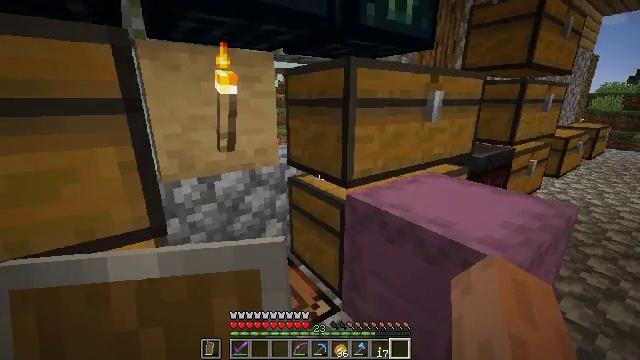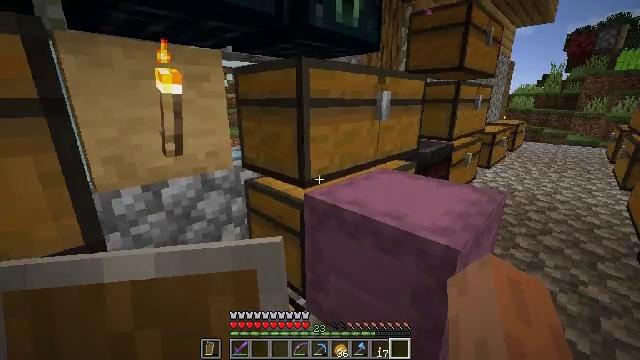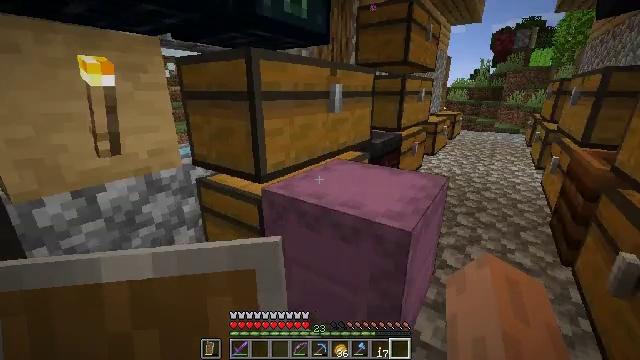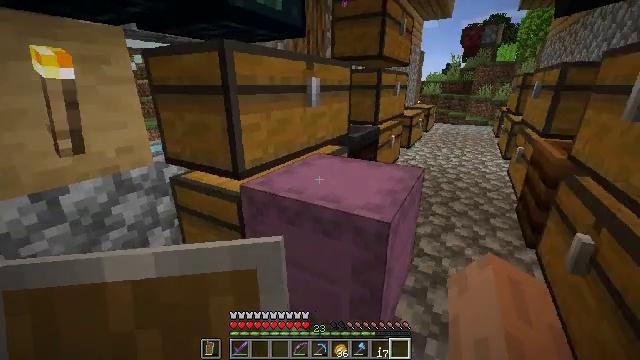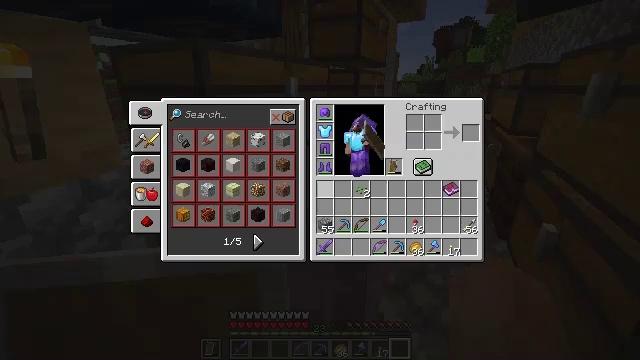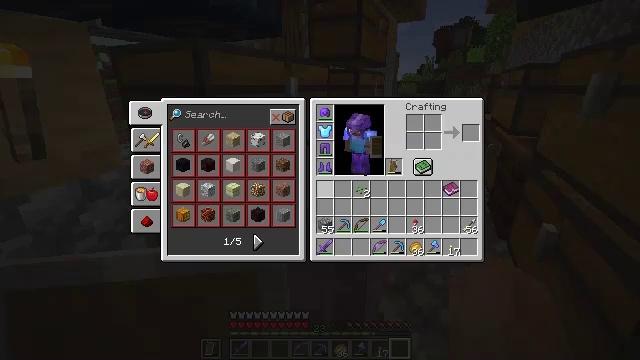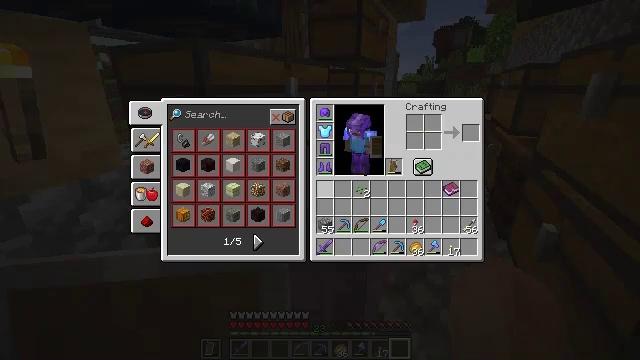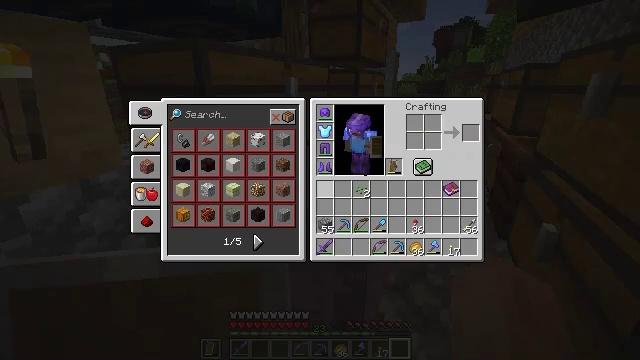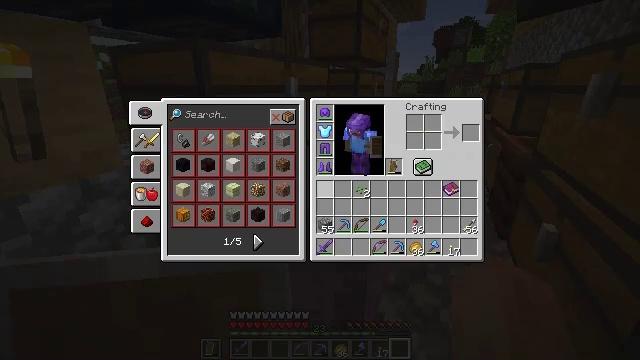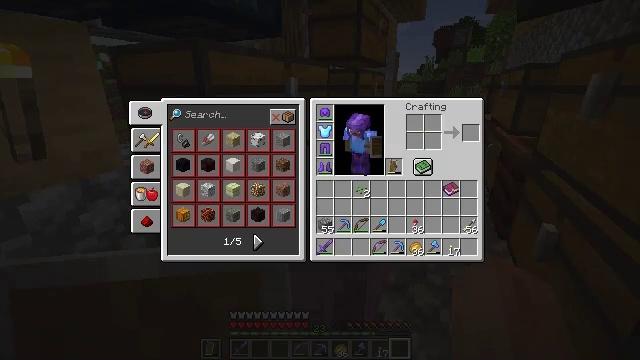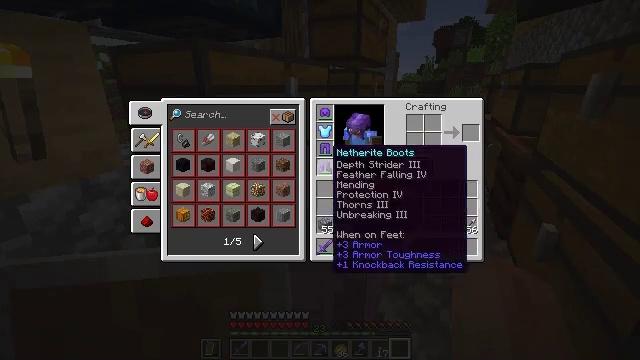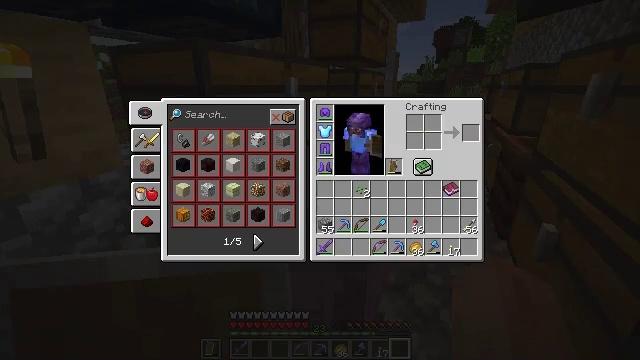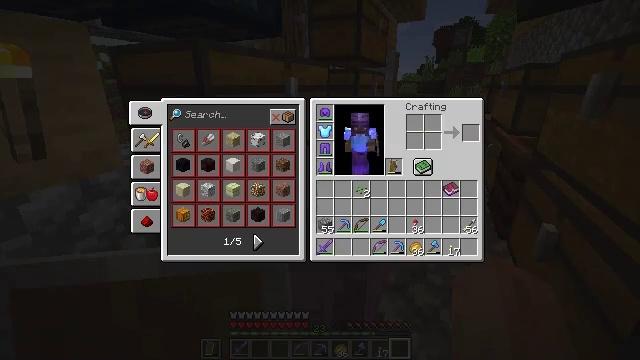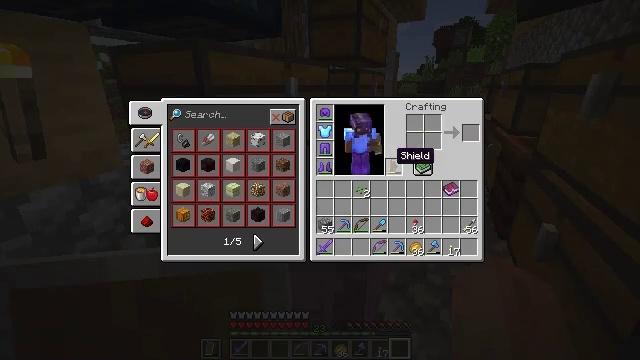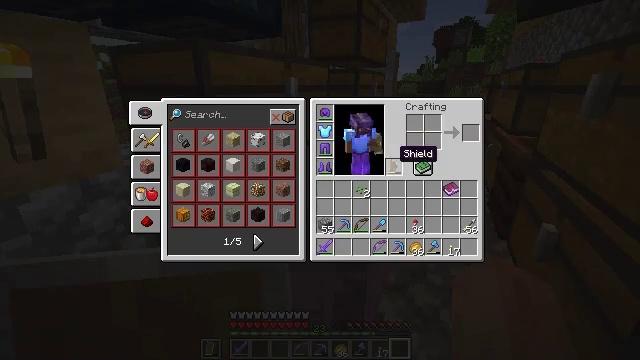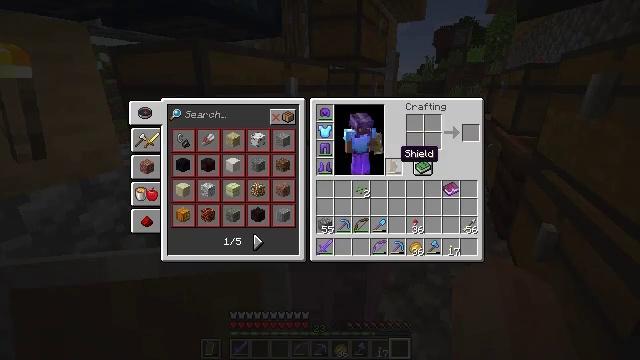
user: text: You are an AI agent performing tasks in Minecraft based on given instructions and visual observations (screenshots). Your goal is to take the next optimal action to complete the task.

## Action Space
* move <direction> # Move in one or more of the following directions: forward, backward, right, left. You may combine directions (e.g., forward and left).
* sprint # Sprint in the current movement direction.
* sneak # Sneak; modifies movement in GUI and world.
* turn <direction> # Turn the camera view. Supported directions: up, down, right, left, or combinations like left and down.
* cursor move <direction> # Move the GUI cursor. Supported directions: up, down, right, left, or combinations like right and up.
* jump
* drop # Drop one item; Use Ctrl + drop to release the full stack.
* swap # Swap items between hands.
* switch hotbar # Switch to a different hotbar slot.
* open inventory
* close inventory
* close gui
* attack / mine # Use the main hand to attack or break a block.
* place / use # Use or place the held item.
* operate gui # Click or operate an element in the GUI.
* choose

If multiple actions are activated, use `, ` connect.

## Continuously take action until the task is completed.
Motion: motion action
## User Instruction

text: Retrieve the white banner from its position.
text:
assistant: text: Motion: turn right
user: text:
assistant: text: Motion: turn right and down
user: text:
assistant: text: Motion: turn right and down
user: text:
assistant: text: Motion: turn right, close inventory
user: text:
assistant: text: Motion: close inventory
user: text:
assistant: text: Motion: close inventory
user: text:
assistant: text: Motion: open gui
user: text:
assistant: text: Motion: no_op
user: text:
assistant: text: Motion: no_op
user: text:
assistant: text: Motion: cursor move up
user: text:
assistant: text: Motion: sneak, cursor move right
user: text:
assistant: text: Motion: sneak, cursor move right and down
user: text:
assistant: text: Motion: sneak, cursor move right
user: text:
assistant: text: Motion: sneak
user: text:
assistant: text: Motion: sneak
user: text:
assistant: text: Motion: sneak
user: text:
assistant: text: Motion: sneak
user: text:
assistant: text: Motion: sneak
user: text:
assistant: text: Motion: sneak, choose
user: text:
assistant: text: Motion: sneak, choose
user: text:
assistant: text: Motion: sneak, choose
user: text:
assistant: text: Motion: sneak
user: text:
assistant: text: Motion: sneak
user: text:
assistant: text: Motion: turn right and down, close gui
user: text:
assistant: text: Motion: move left, turn right and down, open inventory
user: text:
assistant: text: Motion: move left, turn right
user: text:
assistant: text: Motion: move left, turn right
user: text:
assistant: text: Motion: move left, turn right
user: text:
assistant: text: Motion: turn right
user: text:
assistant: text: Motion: turn right